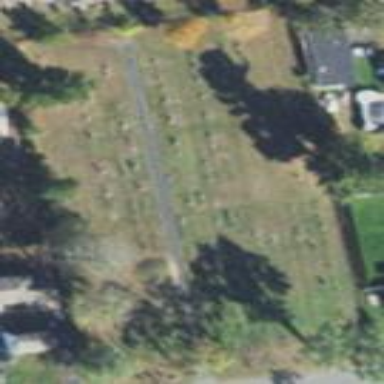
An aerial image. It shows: Cemetery.